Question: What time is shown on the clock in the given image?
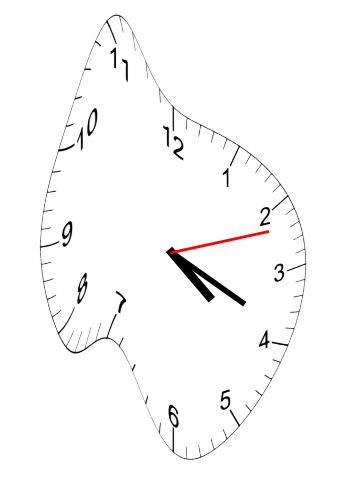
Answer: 04:19:12